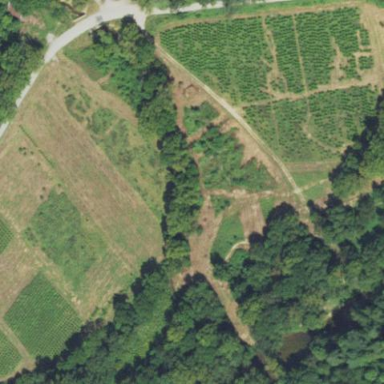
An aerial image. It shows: Plant nursery cultivating trees.